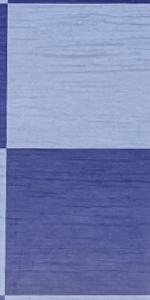
Label: Empty